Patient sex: M
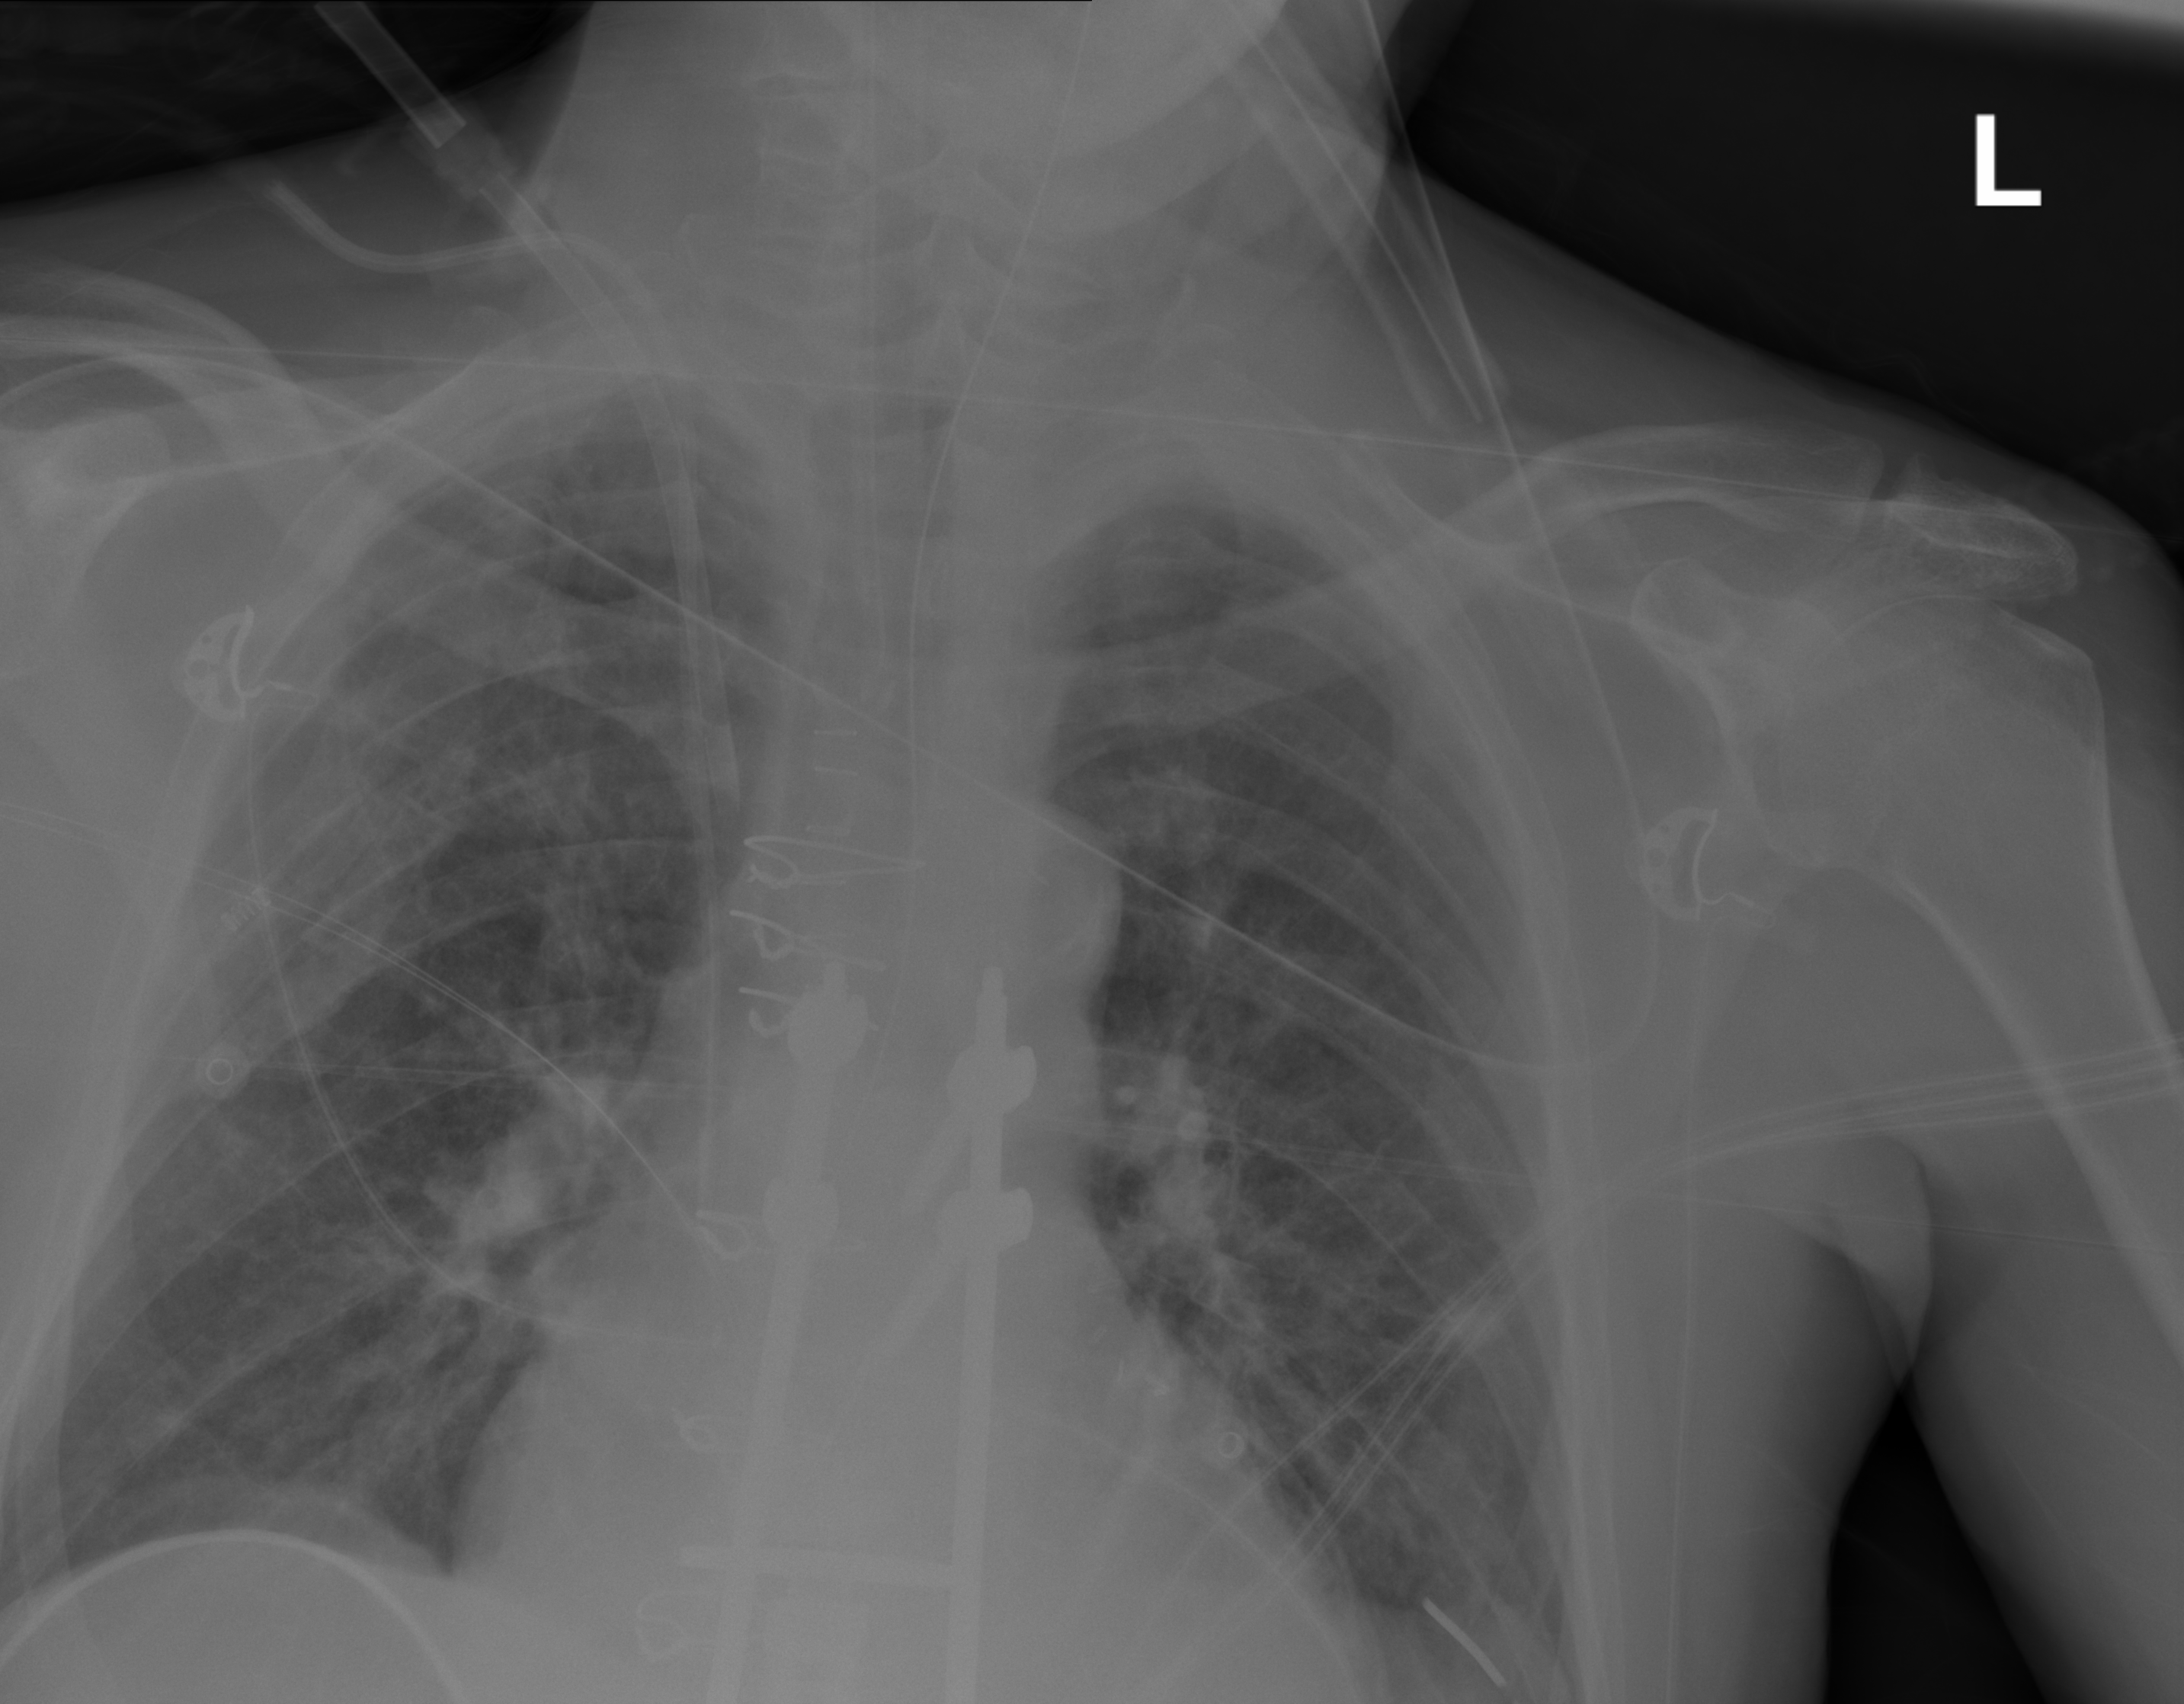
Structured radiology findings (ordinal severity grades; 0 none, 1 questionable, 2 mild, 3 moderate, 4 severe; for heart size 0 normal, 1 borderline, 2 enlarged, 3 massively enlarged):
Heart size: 0
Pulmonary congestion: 2
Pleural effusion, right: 0
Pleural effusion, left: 0
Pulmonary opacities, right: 2
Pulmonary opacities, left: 1
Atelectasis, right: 2
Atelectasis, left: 2